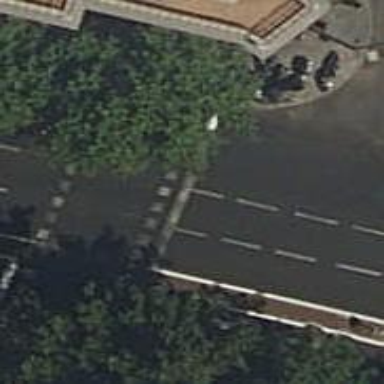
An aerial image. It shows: Crossing with traffic signals.